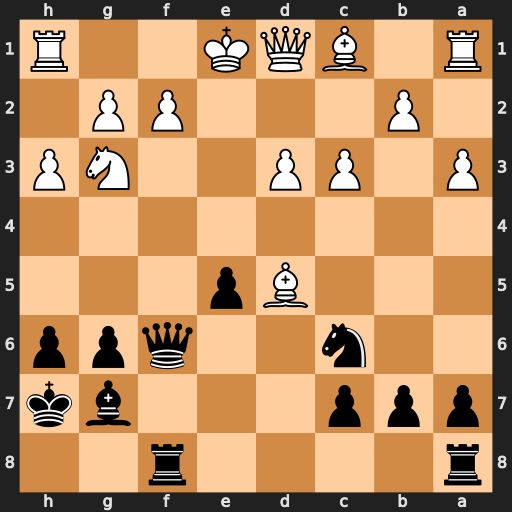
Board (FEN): r4r2/ppp3bk/2n2qpp/3Bp3/8/P1PP2NP/1P3PP1/R1BQK2R
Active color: b
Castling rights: KQ
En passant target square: -
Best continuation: Qxf2#